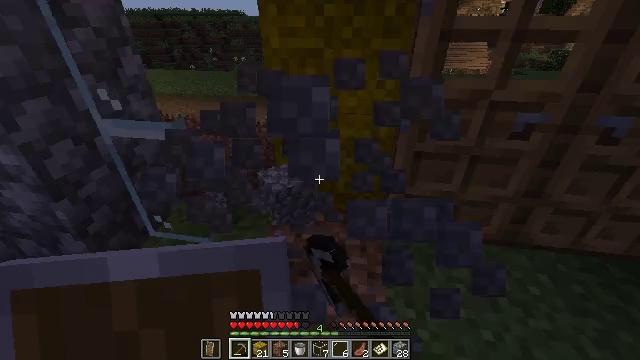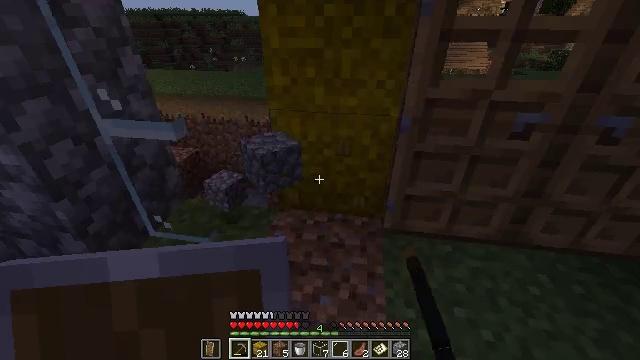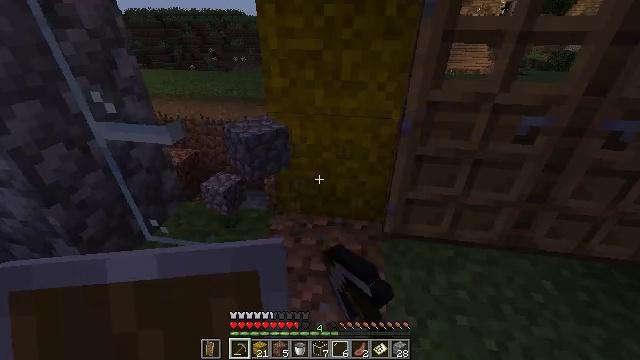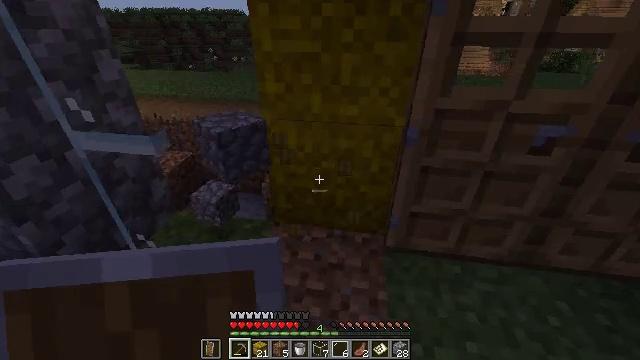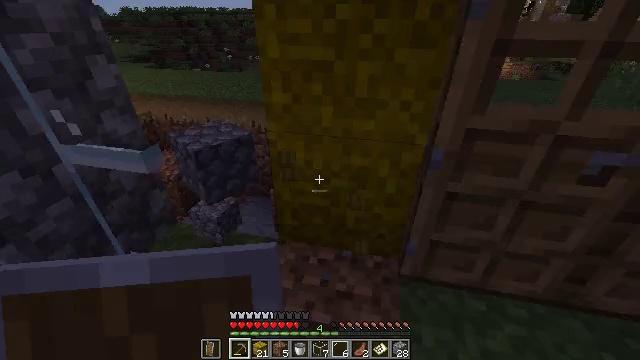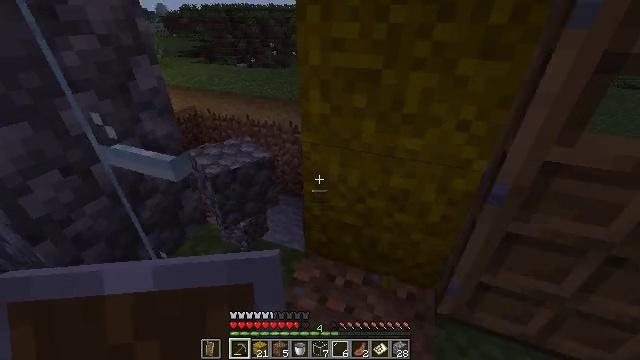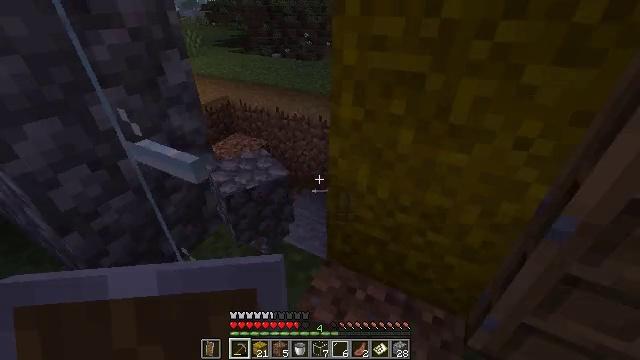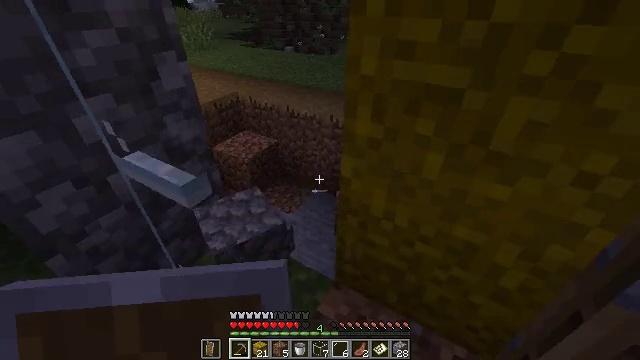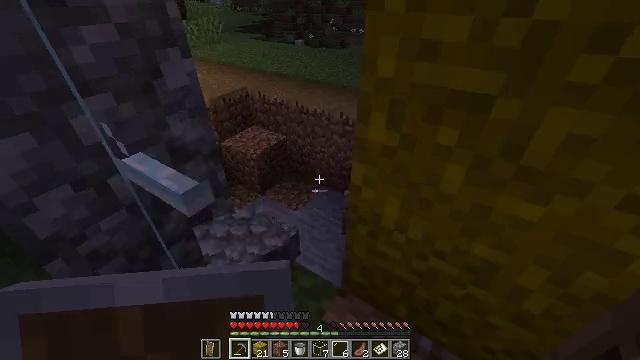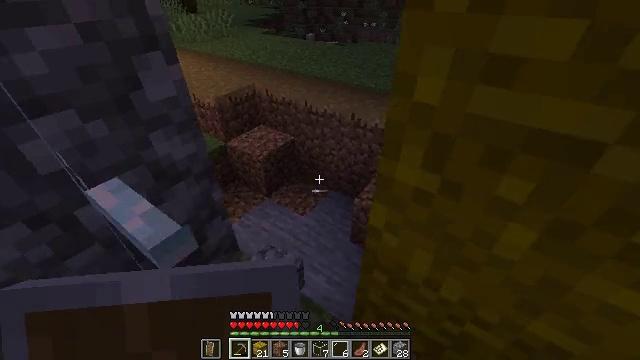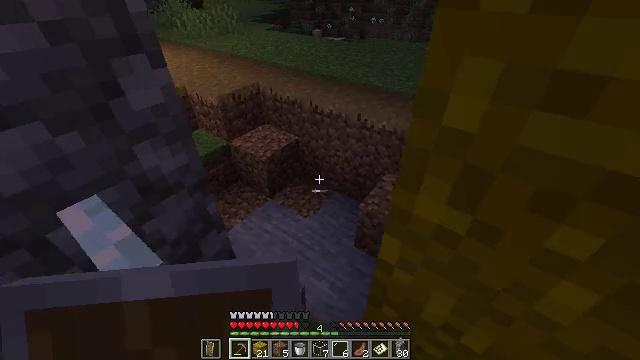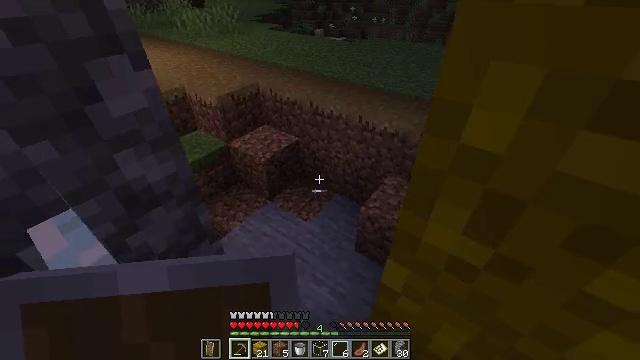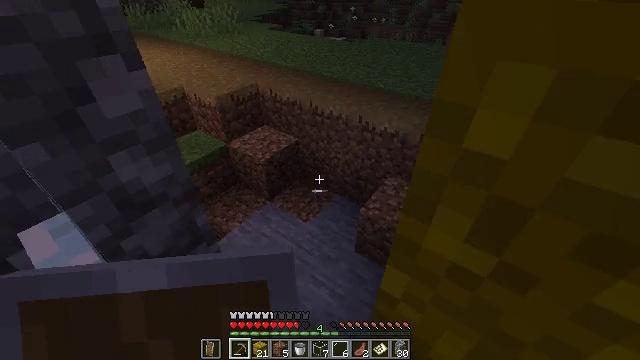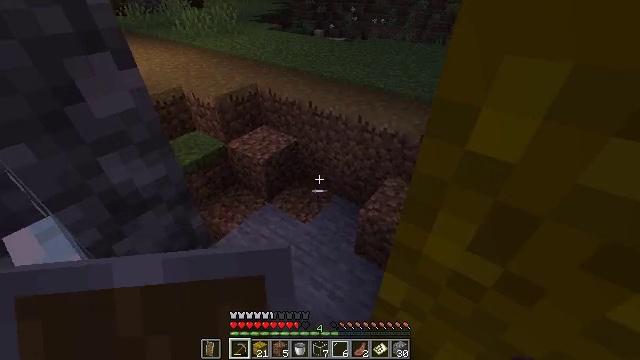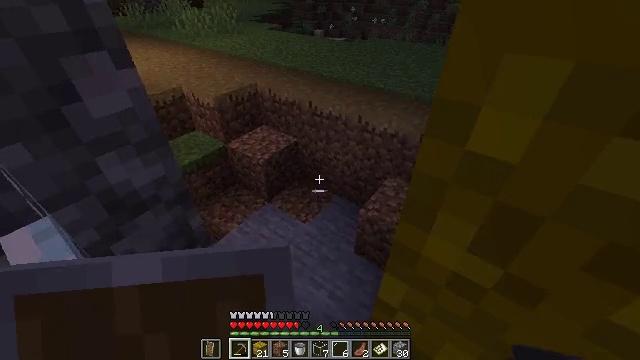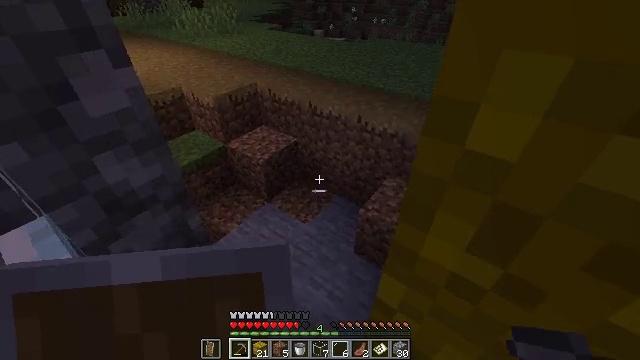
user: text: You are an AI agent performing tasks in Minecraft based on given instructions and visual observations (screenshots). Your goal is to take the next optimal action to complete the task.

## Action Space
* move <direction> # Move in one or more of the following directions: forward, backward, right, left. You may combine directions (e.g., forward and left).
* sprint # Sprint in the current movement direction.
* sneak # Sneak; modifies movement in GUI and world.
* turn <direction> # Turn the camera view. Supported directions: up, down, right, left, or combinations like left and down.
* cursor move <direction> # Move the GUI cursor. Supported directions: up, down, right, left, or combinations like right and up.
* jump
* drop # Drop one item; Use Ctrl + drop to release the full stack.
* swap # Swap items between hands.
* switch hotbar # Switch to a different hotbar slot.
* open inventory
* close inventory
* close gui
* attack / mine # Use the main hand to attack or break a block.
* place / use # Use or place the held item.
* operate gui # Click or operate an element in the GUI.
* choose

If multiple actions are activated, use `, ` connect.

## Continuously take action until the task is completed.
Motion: motion action
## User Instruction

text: Harvest hay blocks from the village.
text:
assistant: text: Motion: attack / mine
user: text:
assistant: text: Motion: move forward, attack / mine
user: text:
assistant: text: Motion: move forward
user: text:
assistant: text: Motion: move forward, turn left
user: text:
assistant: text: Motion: move forward, turn left
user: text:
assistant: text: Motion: move forward, turn left and down
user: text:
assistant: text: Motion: move forward, turn left and down
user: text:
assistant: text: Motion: move forward, turn left and down
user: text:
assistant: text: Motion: move forward, turn left and down
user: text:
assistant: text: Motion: turn left
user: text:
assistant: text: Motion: no_op
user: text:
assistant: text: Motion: no_op
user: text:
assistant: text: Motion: no_op
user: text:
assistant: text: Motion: no_op
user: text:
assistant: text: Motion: no_op
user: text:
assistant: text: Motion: move back
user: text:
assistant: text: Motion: move back
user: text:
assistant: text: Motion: move back
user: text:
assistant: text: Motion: move back
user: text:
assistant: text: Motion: move back
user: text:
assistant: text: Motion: move back
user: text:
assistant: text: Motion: move back
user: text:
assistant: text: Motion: move back
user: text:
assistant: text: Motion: move back
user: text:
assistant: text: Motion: move back, turn right
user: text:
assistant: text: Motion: move back, turn right
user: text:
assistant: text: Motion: move back, turn right
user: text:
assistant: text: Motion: move back, turn right
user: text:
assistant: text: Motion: move back, turn right
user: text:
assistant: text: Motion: no_op